Field crop: maize
Growth stage: 2
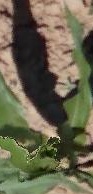
Species: maize